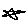
Label: star